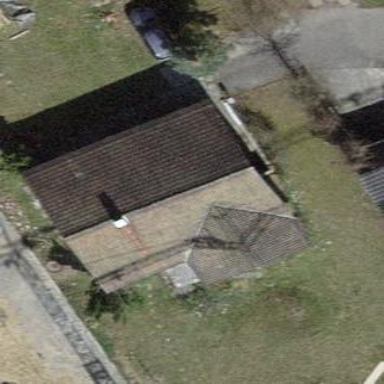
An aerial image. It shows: Building with tiled roof.